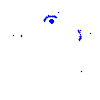
Particle: electron